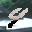
Label: 4